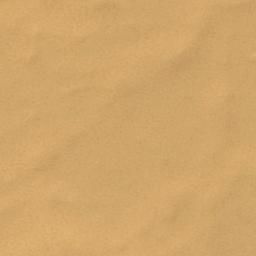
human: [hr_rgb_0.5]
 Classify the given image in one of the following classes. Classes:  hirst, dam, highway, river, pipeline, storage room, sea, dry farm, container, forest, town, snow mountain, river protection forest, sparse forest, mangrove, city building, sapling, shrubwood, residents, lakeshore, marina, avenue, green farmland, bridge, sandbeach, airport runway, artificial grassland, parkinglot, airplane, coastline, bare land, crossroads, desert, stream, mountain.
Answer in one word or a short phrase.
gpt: desert